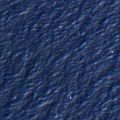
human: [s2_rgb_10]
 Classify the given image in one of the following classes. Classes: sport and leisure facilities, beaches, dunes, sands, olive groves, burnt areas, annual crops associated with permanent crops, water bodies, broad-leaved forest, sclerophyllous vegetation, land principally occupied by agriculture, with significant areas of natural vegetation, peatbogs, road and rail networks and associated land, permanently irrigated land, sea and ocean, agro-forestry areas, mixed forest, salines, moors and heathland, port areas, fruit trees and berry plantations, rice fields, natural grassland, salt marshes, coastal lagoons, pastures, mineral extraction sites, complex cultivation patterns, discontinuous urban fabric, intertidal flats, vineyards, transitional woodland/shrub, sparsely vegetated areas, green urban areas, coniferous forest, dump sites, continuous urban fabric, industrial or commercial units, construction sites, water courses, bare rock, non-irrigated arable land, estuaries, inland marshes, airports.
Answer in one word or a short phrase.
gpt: sea and ocean